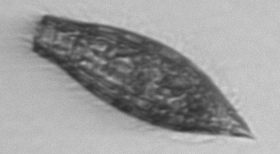
Label: Tiarina_fusus